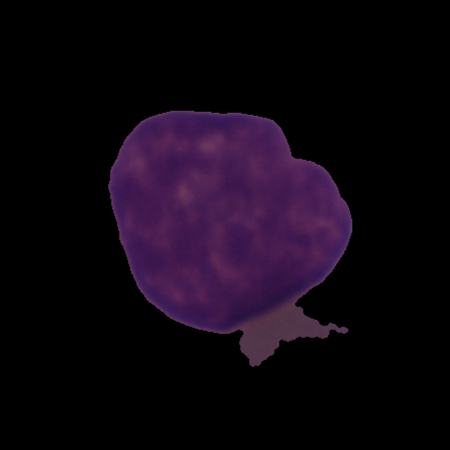
Label: cancer